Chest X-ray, AP view. Patient: 76 years old, sex F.
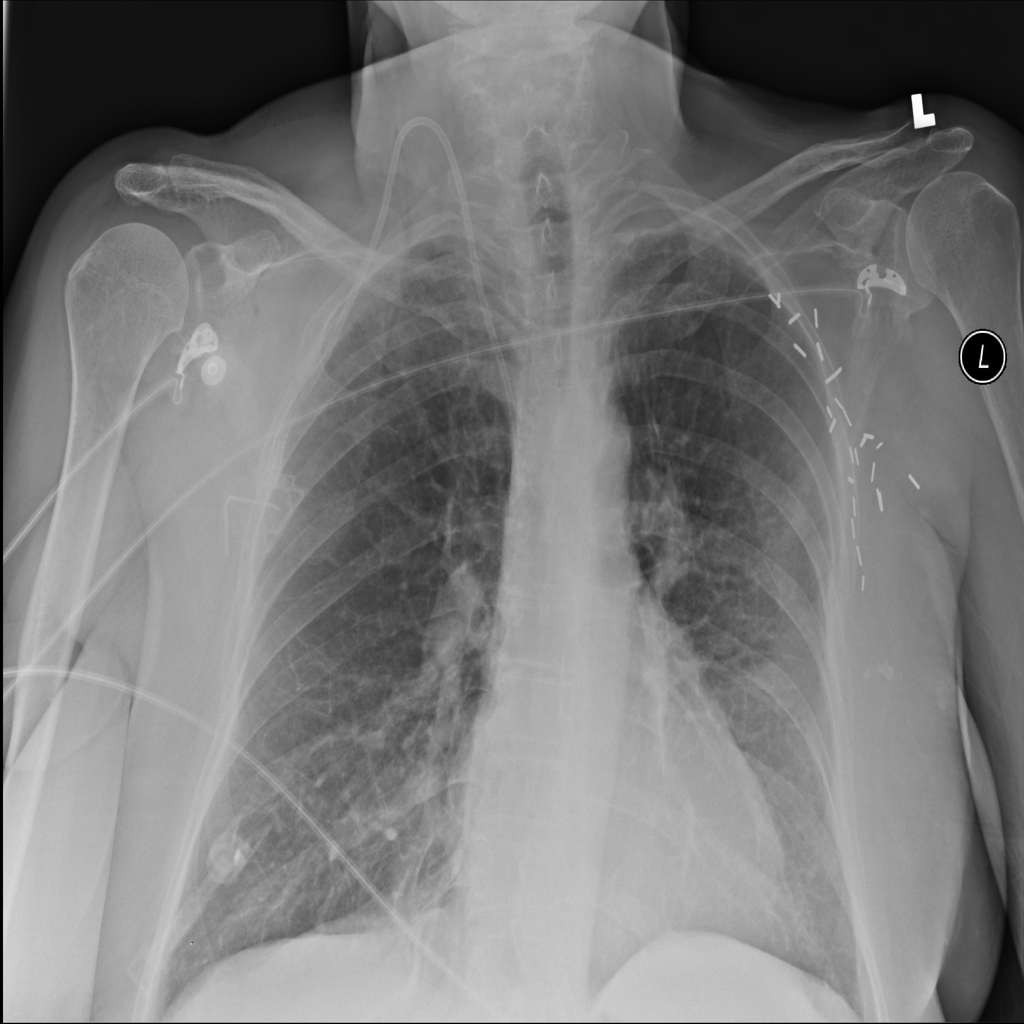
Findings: No Finding